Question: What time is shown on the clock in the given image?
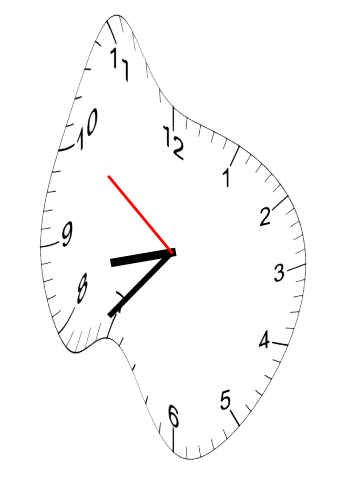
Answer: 08:36:51